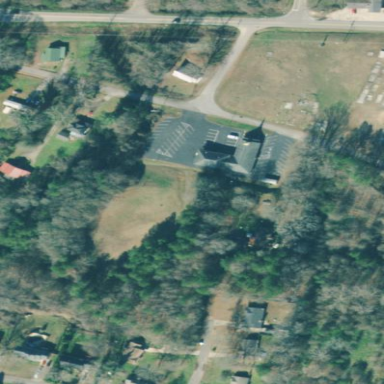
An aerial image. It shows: Cemetery.